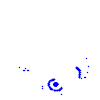
Particle: electron